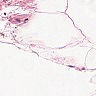
Metastatic tissue present: no